Aerial crown-view tile of a tropical tree (Barro Colorado Island, Panama), acquired 20241014:
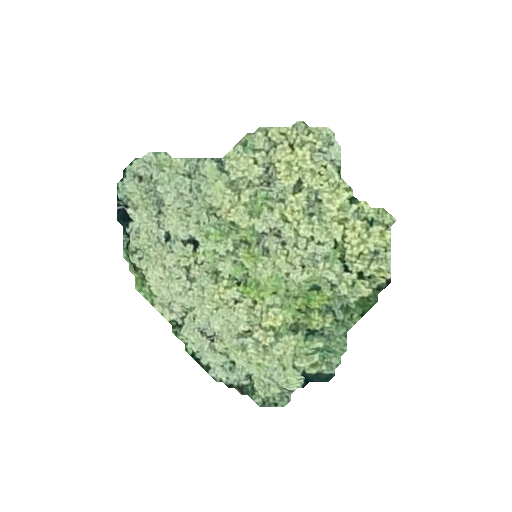
Species: Apeiba membranacea
GBIF accepted scientific name: Apeiba membranacea
Crown area: 82.221 m²